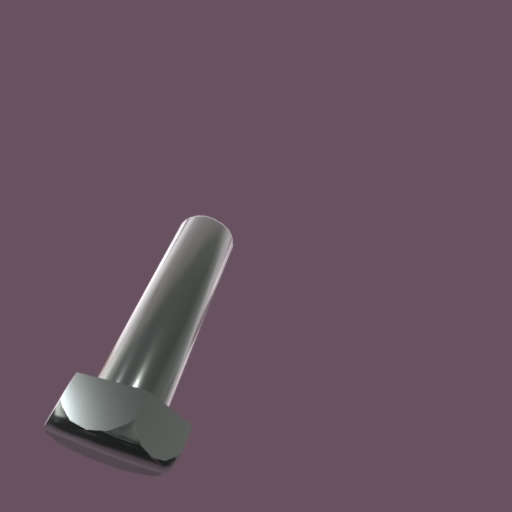
Label: bolt